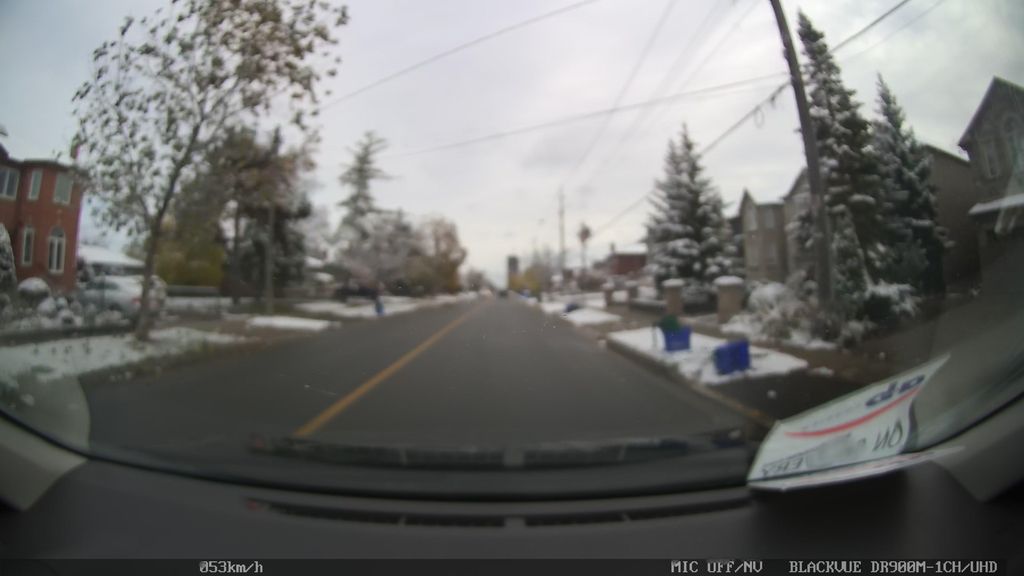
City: toronto